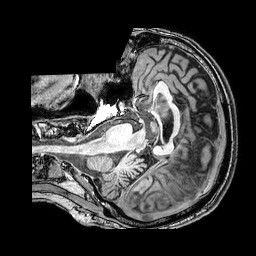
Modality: T1w
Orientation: axial
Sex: male
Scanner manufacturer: philips
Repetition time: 0.008079 s
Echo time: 0.00369 s